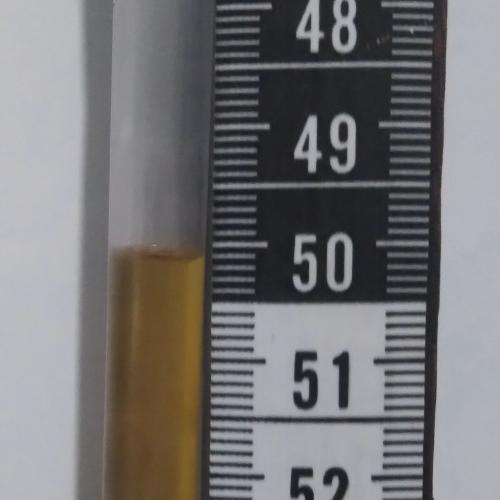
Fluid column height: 50.1 cm